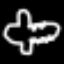
Label: airplane